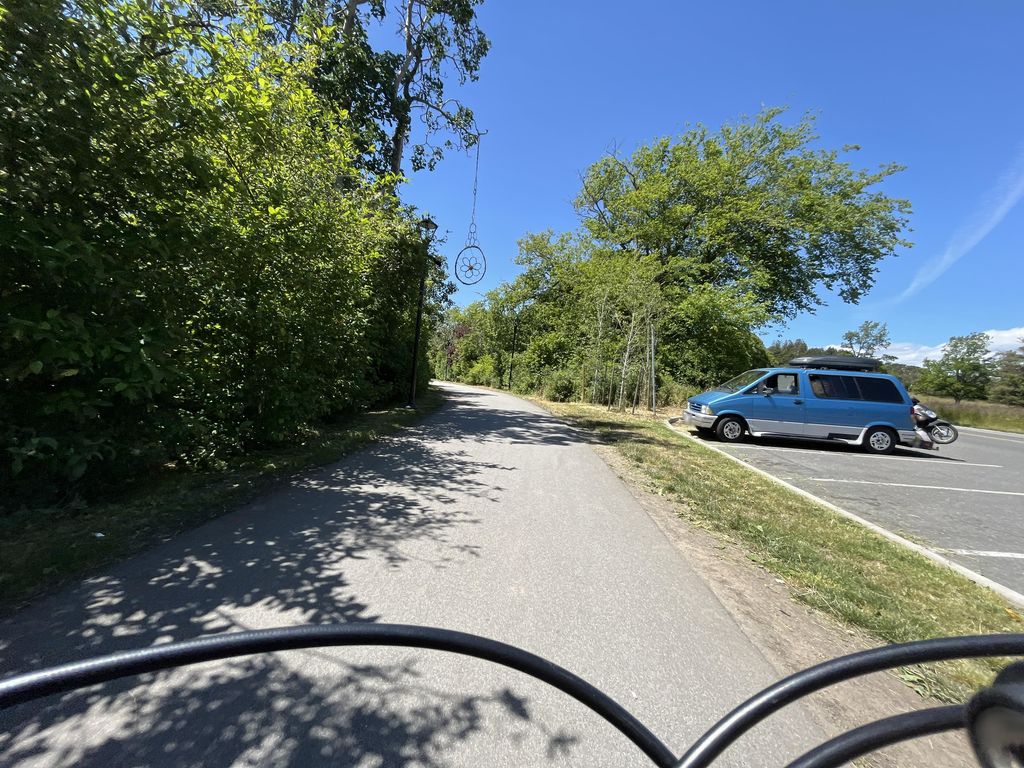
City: victoria